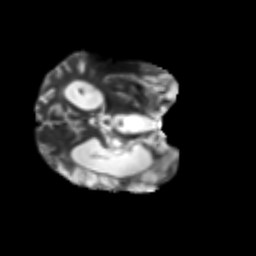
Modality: T2w
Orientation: axial
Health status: ill
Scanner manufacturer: siemens
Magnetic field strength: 3 T
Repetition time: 6.8 s
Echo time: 0.097 s